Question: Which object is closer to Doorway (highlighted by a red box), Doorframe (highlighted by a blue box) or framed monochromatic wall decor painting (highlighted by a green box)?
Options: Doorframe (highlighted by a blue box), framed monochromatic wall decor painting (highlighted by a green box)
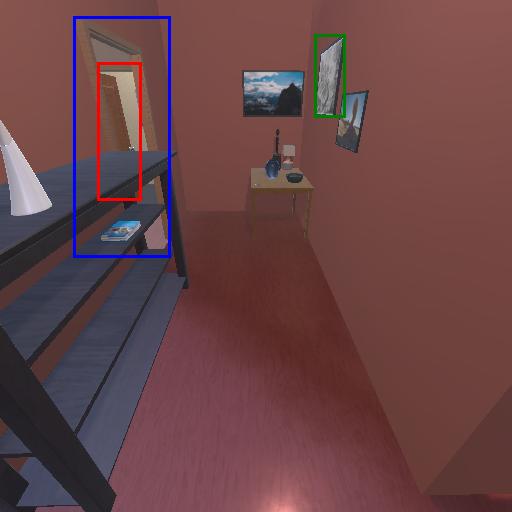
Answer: Doorframe (highlighted by a blue box)